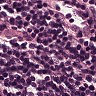
Metastatic tissue present: no